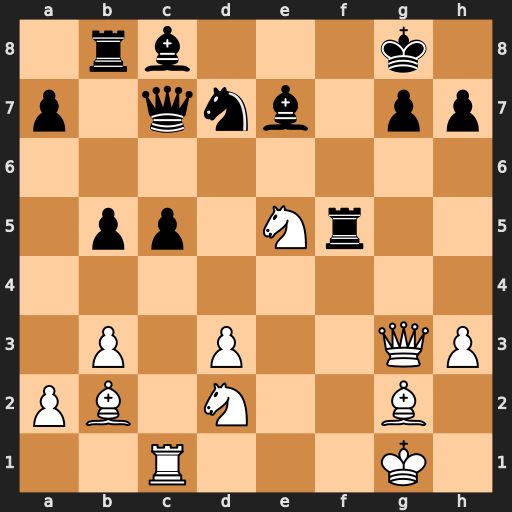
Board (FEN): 1rb3k1/p1qnb1pp/8/1pp1Nr2/8/1P1P2QP/PB1N2B1/2R3K1
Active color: w
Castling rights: -
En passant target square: -
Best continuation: Bd5+ Kf8 Ng6+ hxg6 Qxc7